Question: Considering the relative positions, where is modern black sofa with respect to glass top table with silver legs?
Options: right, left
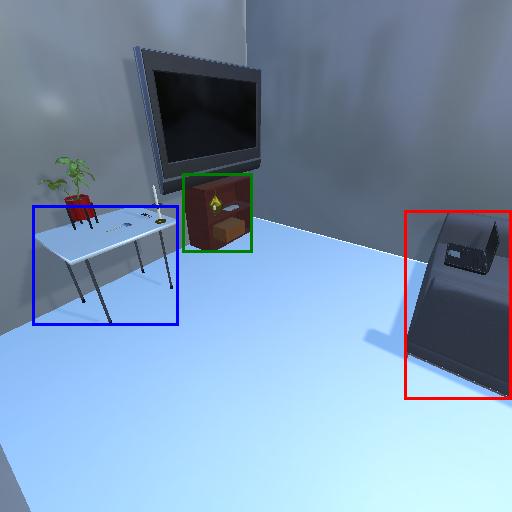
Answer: right